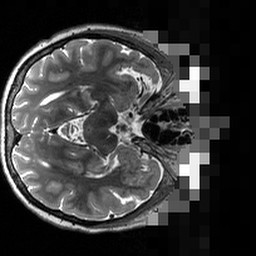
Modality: T2w
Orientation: axial
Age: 53
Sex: female
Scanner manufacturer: siemens
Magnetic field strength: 3 T
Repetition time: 3.39 s
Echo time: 0.39 s